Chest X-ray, AP view. Patient: 54 years old, sex F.
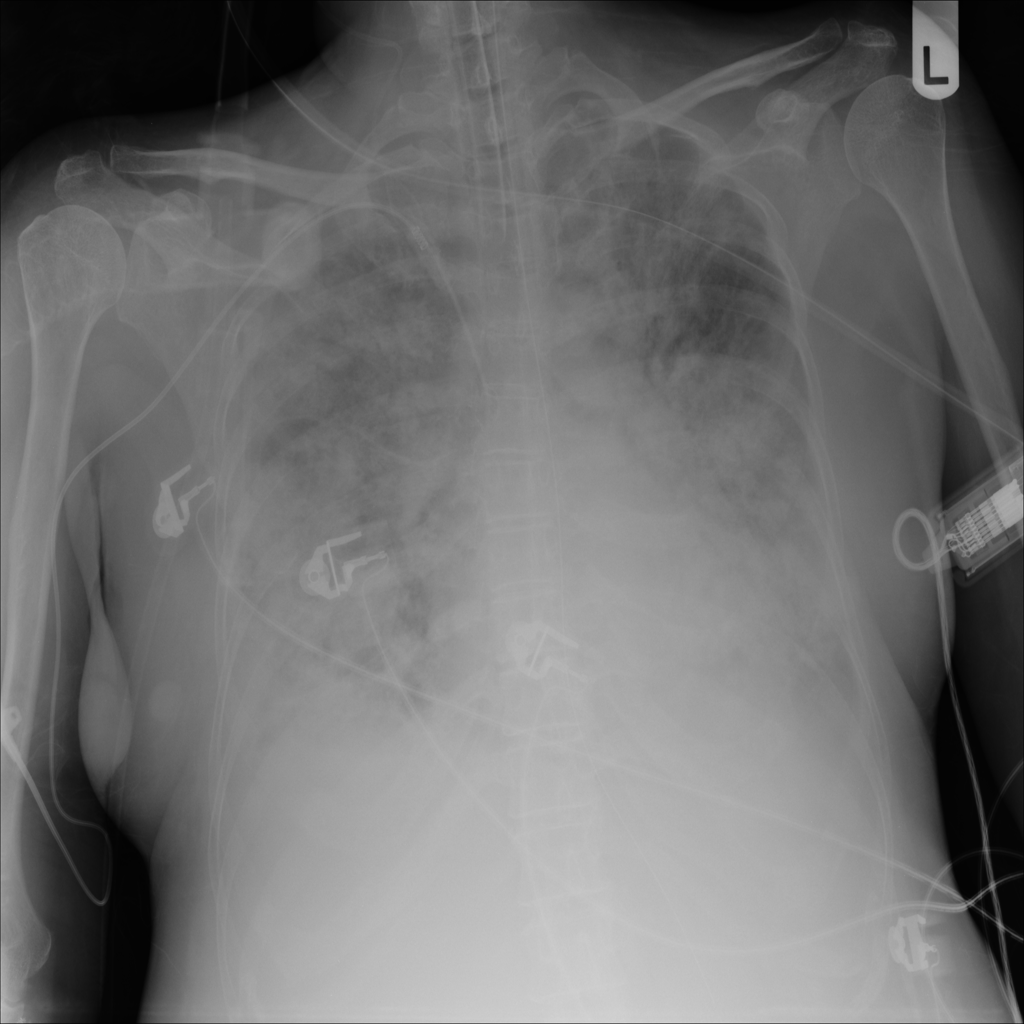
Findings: Pneumonia